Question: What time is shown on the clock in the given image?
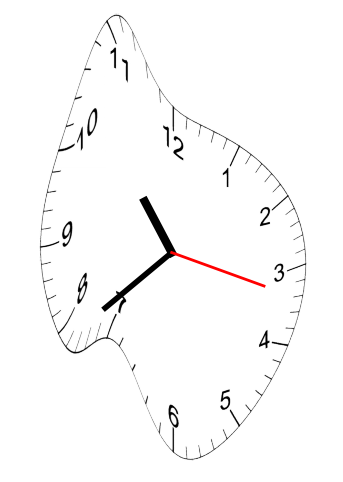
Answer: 10:38:17